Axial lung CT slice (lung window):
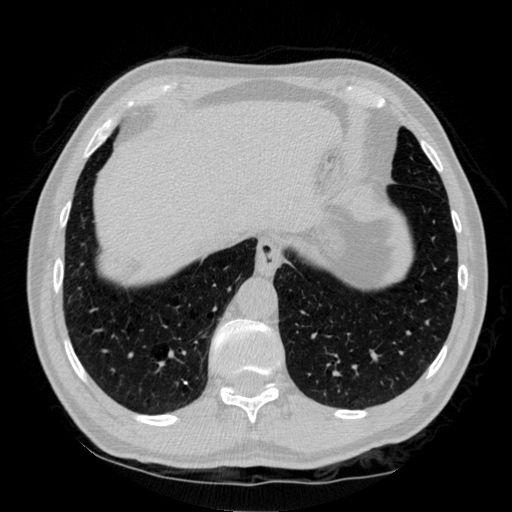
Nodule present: no